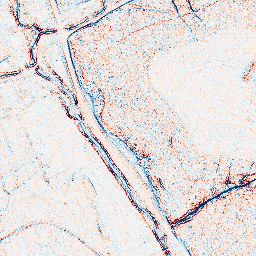
Category: edge_preserving
Decomposition family: anisotropic_diffusion
Decomposition parameters: iterations: 5
kappa: 30
gamma: 0.05
Upsampling method: bspline
Upsampling parameters: scale: 8
Upsampling scale: 8